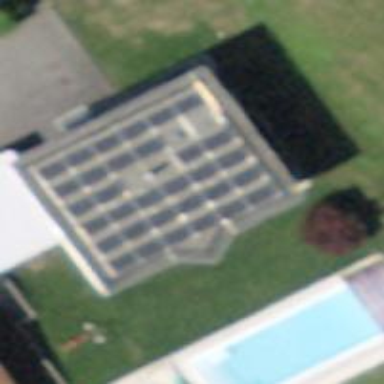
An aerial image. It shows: Solar power plant with photovoltaic technology generating electricity.